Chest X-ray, AP view. Patient: 48 years old, sex M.
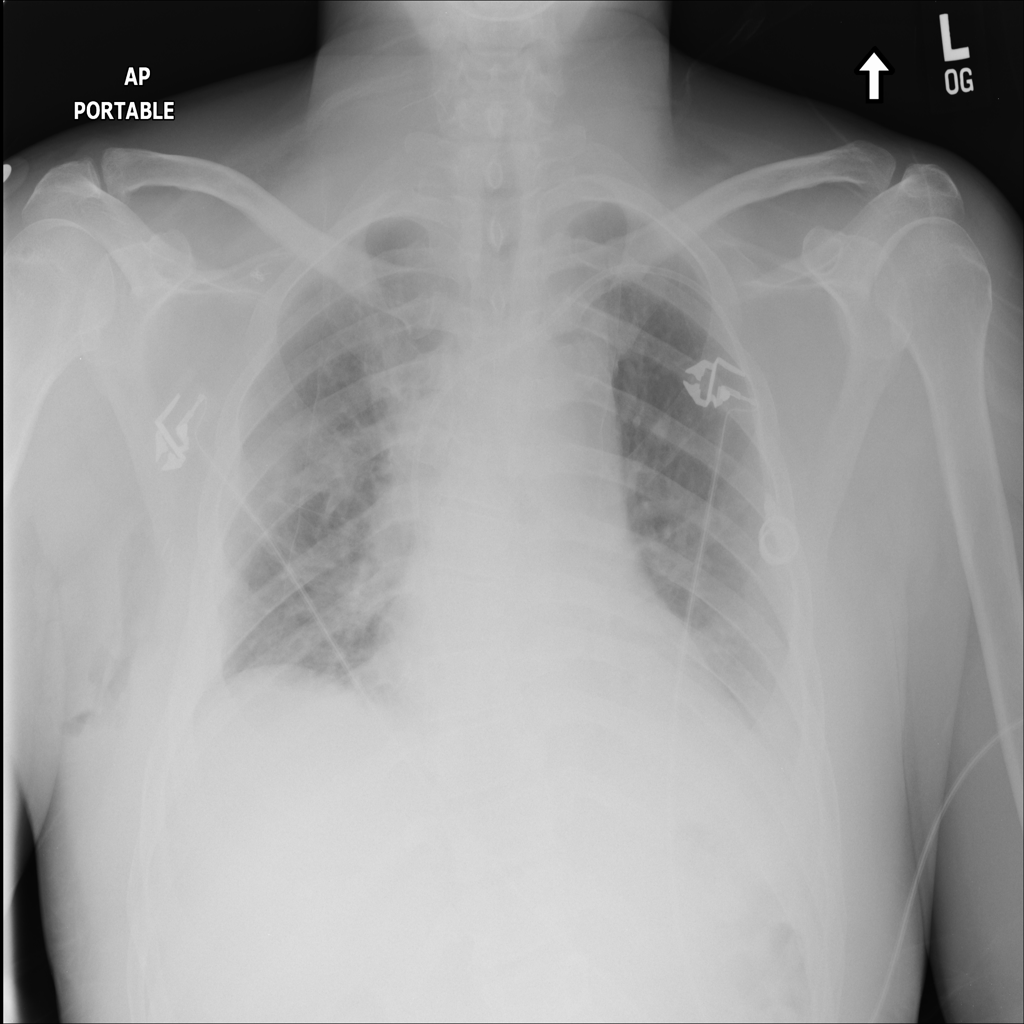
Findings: Effusion, Infiltration